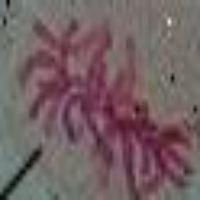
Label: metaphase